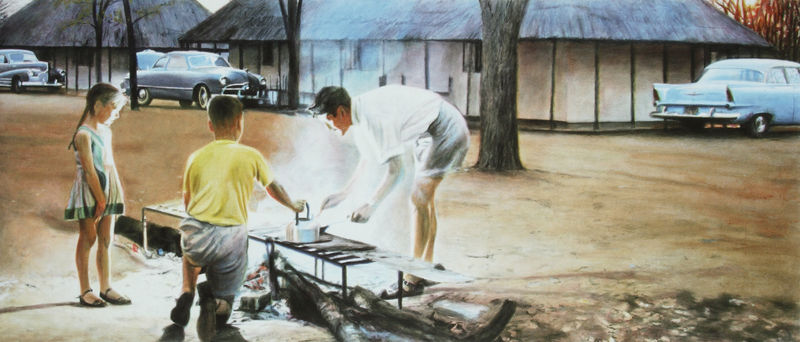
Titel: Gruger Park
Künstler: Florian Thomas
Standort: München
Institution: Galerie Wittenbrink
Schlagwörter: baum, blau, feuer, mann, schatten, bäume, gelb, menschen, mädchen, äste, ausschnitt, braun, grau, hell, holz, kleid, licht, männer, rücken, schwarz, straße, weiss, dach, haus, hemd, hose, stehen, bild, schauen, ast, erde, häuser, gitter, hütte, rauch, boden, realismus, familie, kind, tochter, vater, kinder, kanne, schuhe, zöpfe, afrika, dächer, sonnenuntergang, idylle, amerika, auto, zopf, realistisch, tshirt, metall, tee, sandalen, junge, fotorealistisch, foto, fotorealismus, kohle, himme, beugen, geflochten, knieen, fachwerk, holzscheite, kochen, usa, glühen, teekessel, sohn, kochlöffel, umrühren, autos, helfen, kessel, neo, photorealismus, short, kurze hose, kochstelle, kennzeichen, bum, grillen, bentley, bungalow, cadilac, cadillac, camping, campinggeschirr, dampfkessel, fotoealismus, grill, heckflossen, kofferaum, kofferraum, motel, runterbeugen, rücklicht, rücklichter, strodack, wasserkessel, wasserkochen, wohngegend